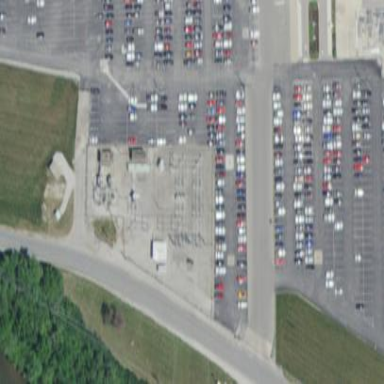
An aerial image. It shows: Power substation.